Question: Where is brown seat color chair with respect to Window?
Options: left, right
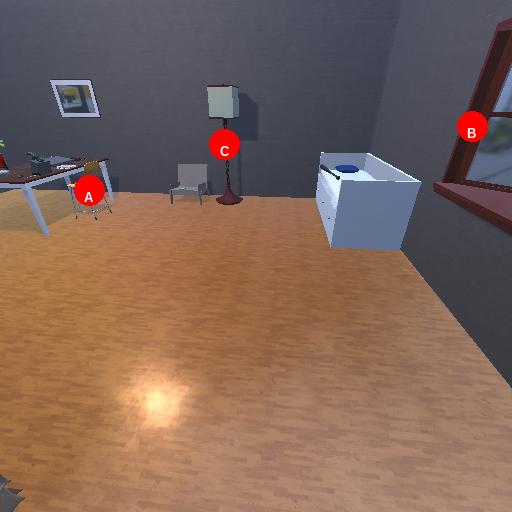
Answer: left